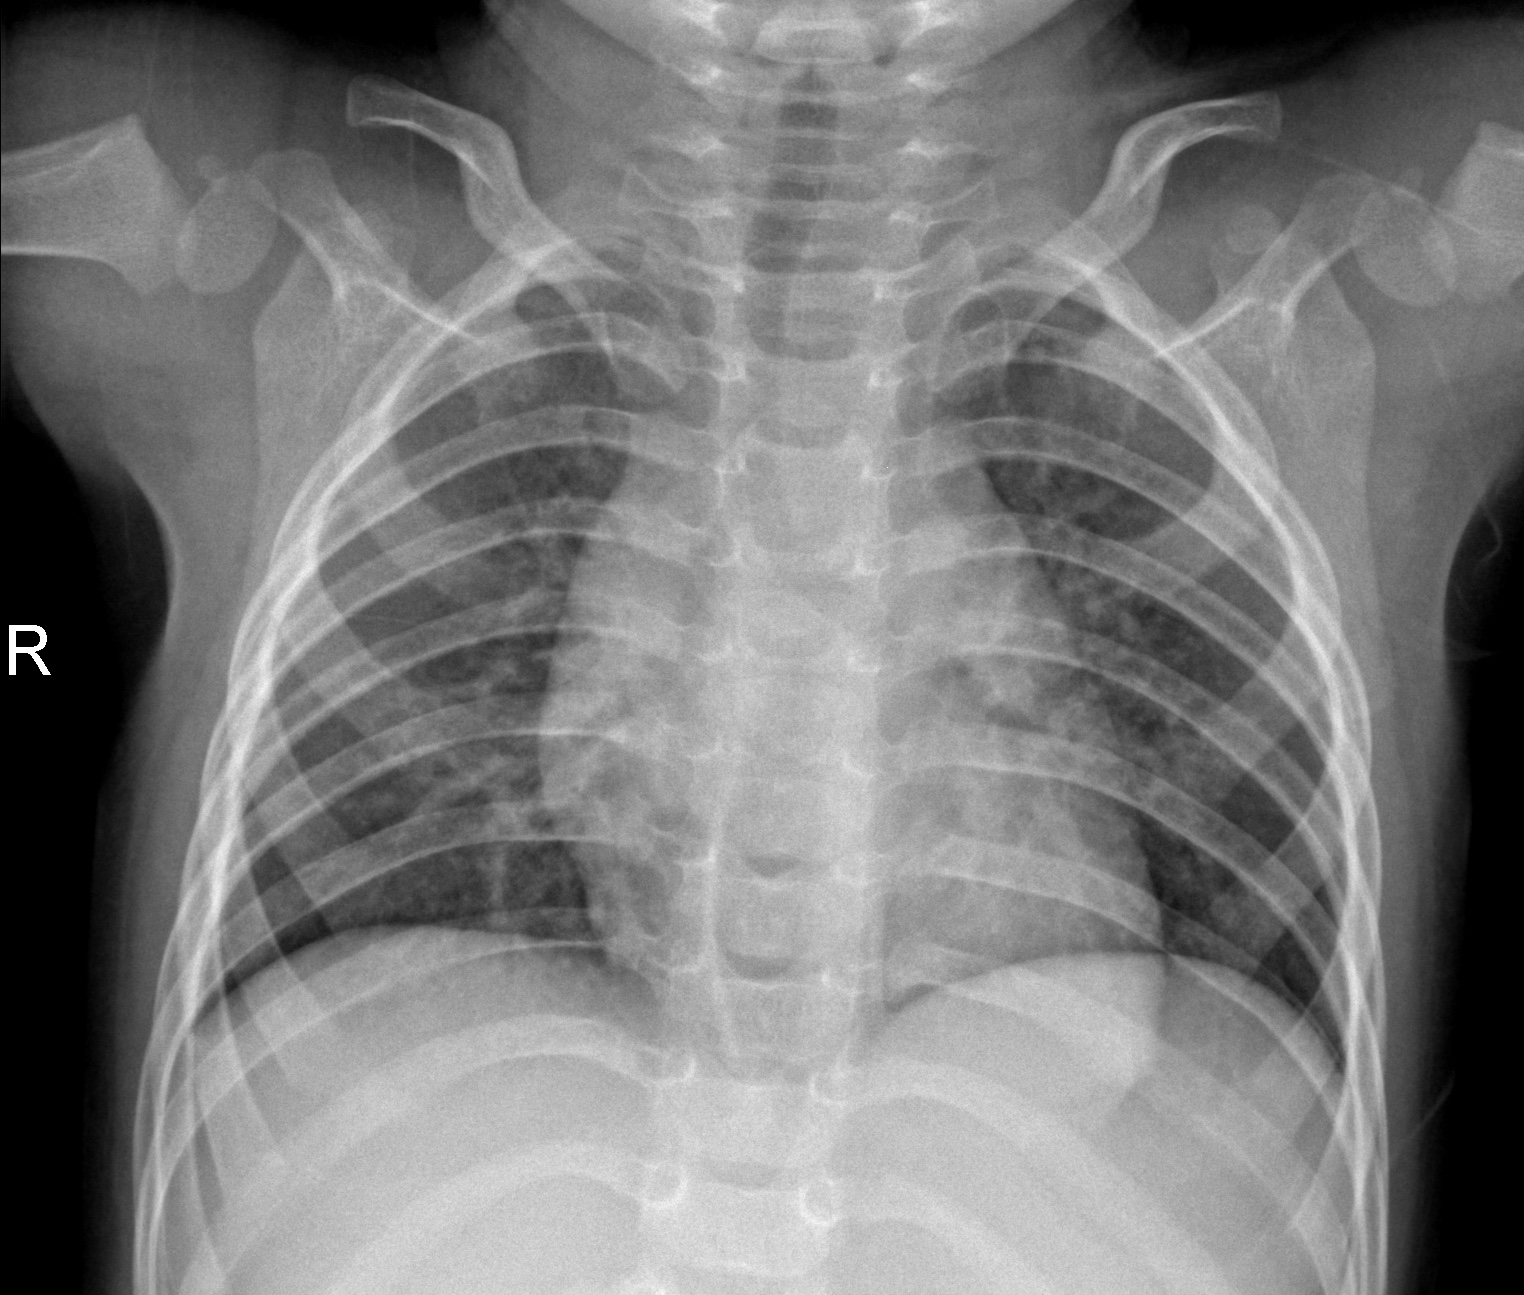
Diagnosis: NORMAL